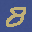
Label: 8